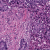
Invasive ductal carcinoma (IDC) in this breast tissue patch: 1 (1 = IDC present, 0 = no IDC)